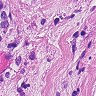
Metastatic tissue present: yes